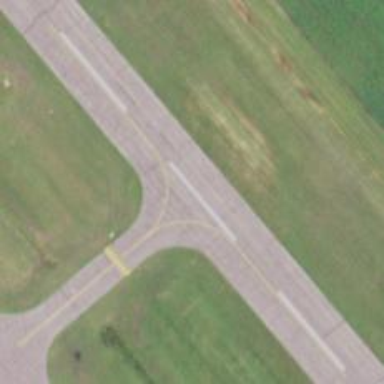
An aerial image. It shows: Asphalt runway at the airport.